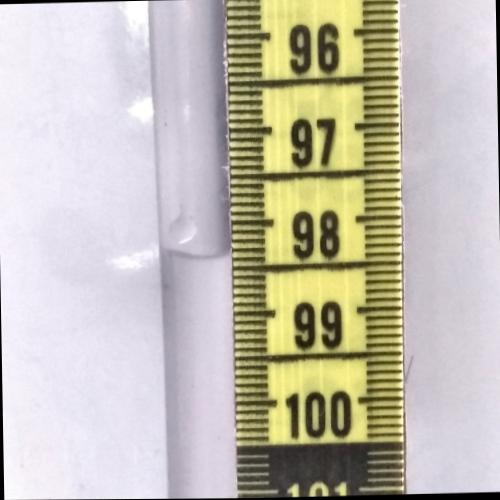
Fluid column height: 98.4 cm